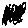
Label: line